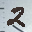
Label: 2